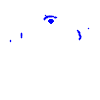
Particle: electron